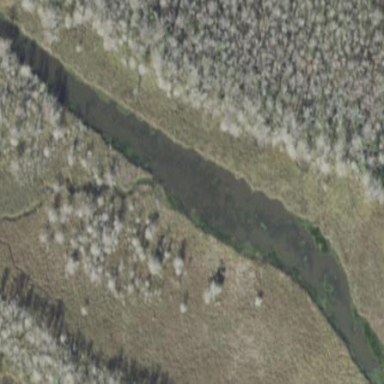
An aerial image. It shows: Saltmarsh wetland area.